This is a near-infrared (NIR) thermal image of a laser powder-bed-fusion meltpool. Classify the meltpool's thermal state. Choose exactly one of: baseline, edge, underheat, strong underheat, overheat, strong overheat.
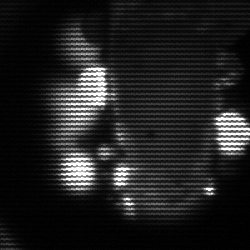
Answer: strong underheat